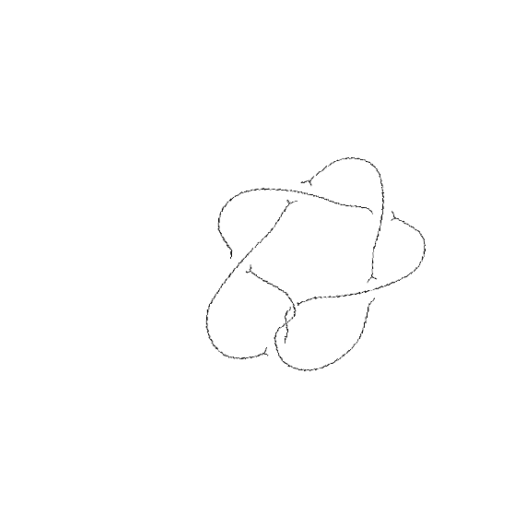
Crossing number: 7